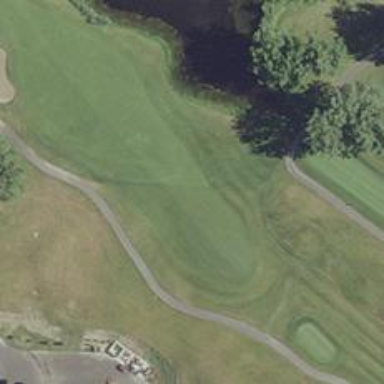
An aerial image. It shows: Service road designated as golf cart path.